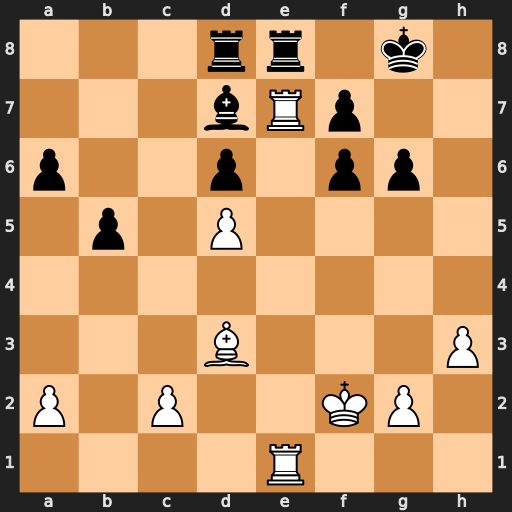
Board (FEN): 3rr1k1/3bRp2/p2p1pp1/1p1P4/8/3B3P/P1P2KP1/4R3
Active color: w
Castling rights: -
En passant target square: -
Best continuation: Rxd7 Rxd7 Rxe8+